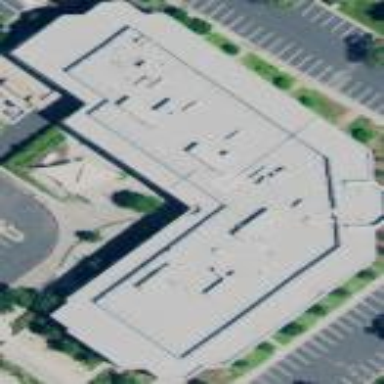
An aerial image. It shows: Office building.